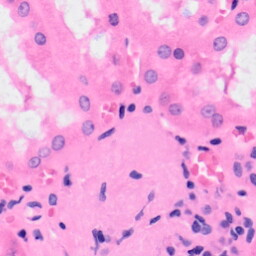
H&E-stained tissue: Kidney